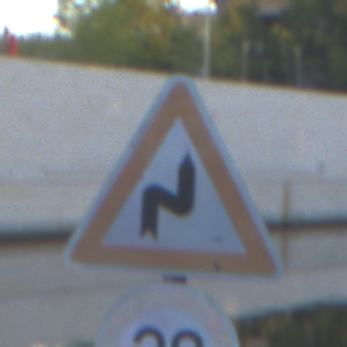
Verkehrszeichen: DoppelkurveRechts
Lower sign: Geschwindigkeit20
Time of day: SunriseSunset
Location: Outdoor (Urban)
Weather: Clear
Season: NotSpecified
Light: Natural